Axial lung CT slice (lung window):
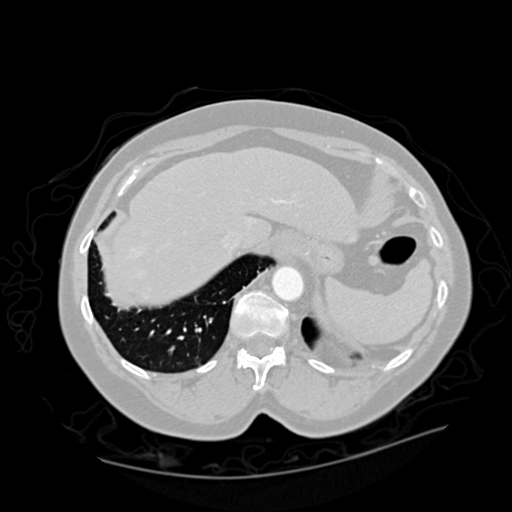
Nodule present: no